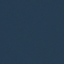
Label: SeaLake